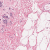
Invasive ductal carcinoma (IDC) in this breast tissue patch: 0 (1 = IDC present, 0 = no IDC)